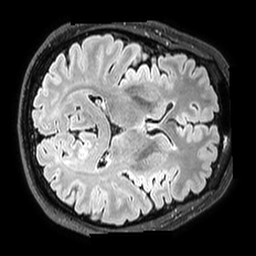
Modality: T2w
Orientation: axial
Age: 47
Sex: male
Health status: healthy
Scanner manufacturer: philips
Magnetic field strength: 3 T
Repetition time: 5 s
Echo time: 0.3218 s